Interaction volume radius: 5 \u00c5
Interaction volume height: 10 \u00c5
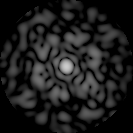
Disorder parameter: 0.8213